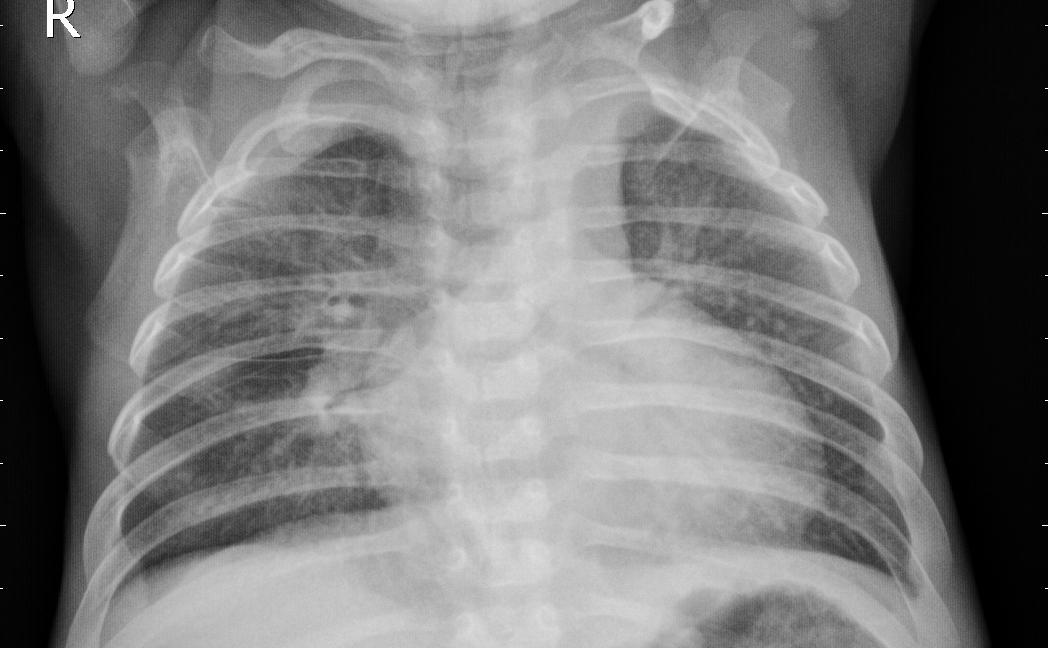
Diagnosis: PNEUMONIA